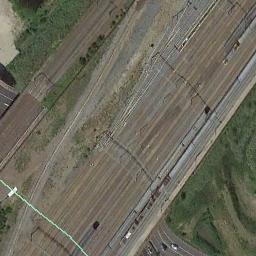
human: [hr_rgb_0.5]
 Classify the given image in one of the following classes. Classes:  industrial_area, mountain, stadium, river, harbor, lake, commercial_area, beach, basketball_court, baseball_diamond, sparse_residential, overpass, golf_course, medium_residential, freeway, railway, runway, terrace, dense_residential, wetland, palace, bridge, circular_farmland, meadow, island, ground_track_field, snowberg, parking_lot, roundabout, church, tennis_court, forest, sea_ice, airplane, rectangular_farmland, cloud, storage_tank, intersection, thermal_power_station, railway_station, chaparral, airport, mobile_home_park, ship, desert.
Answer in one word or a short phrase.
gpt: railway